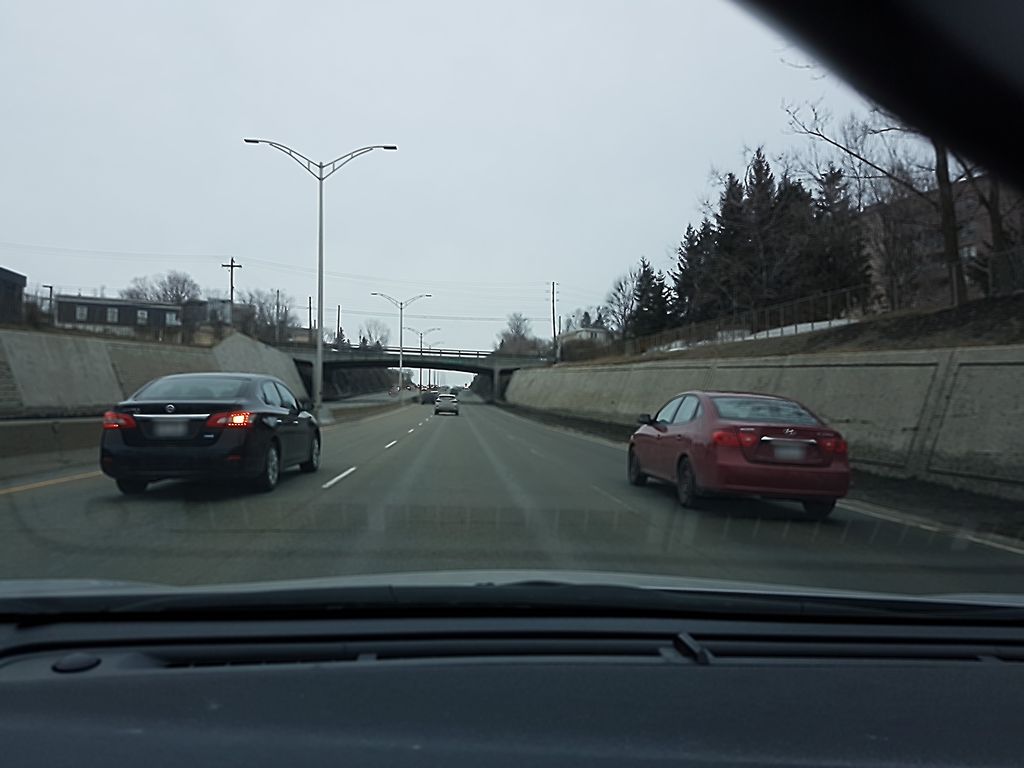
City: quebec_city